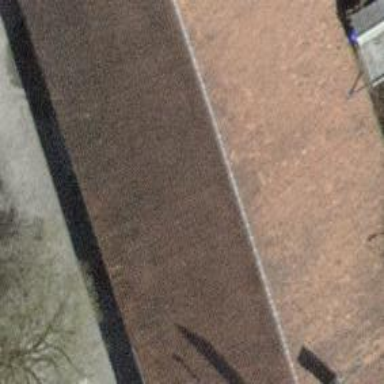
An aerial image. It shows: Farm building.